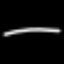
Label: line